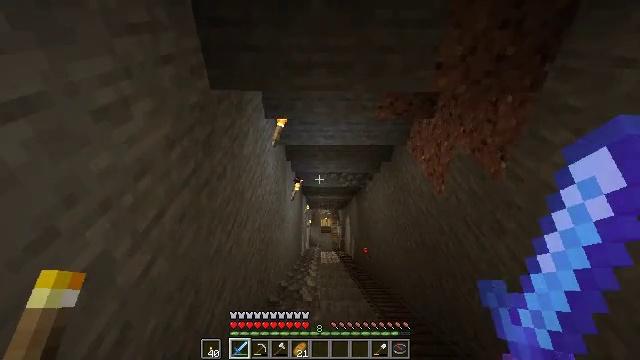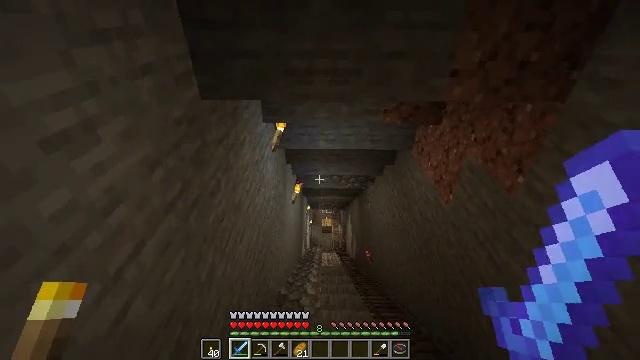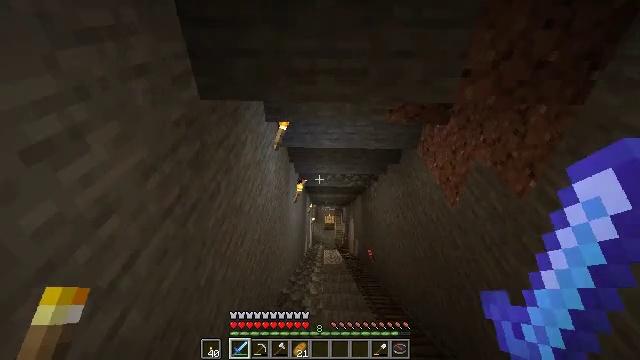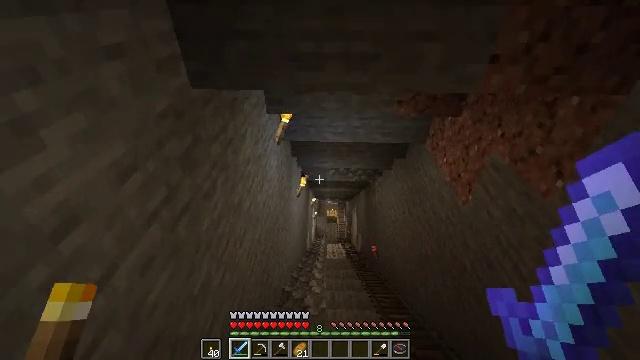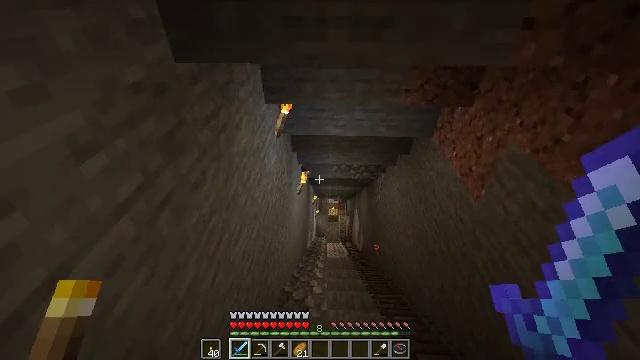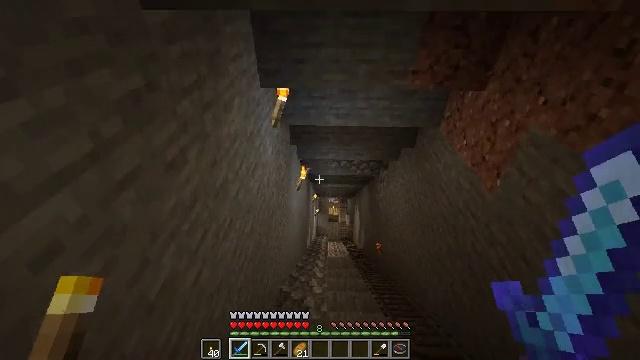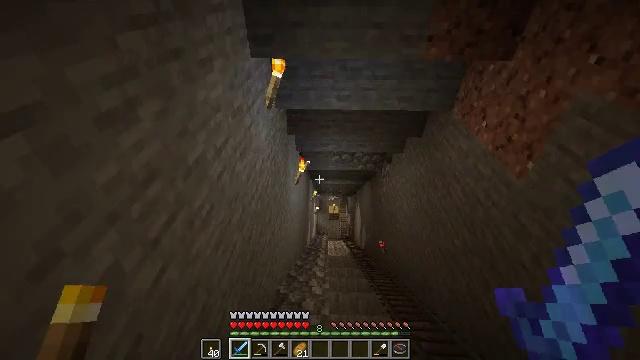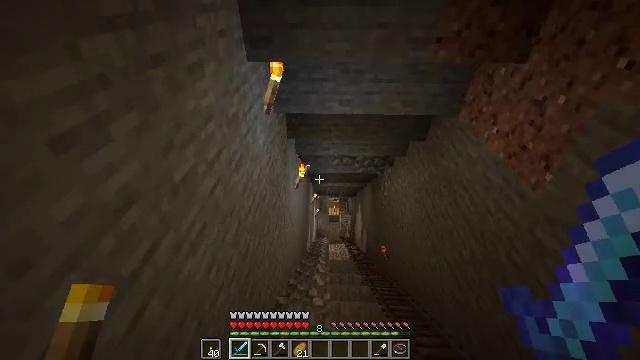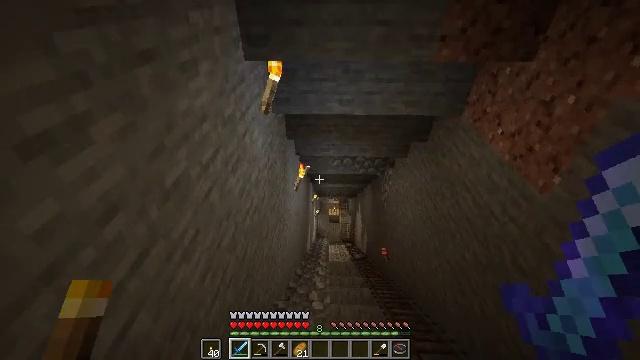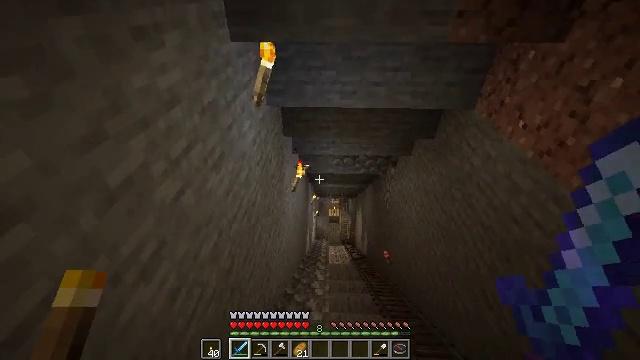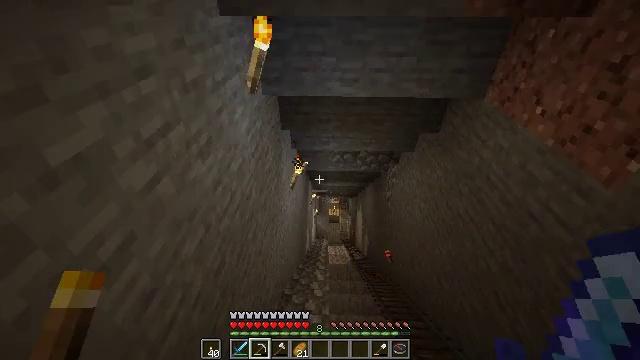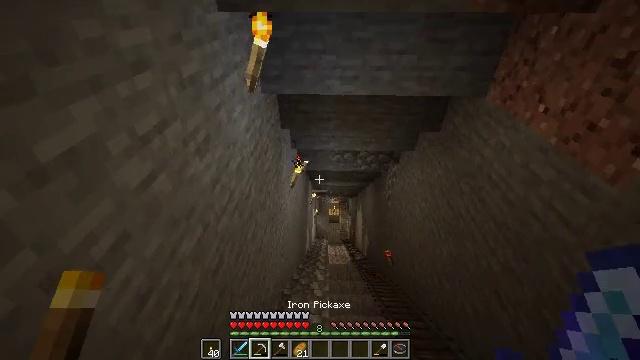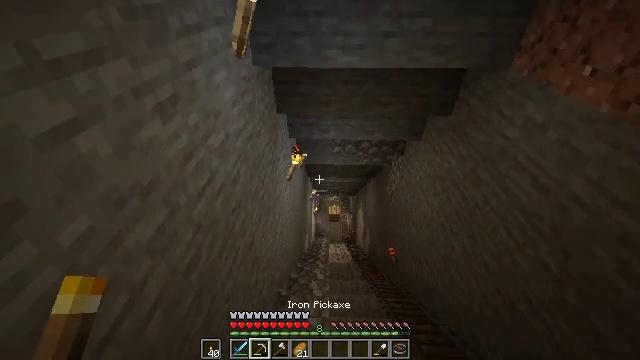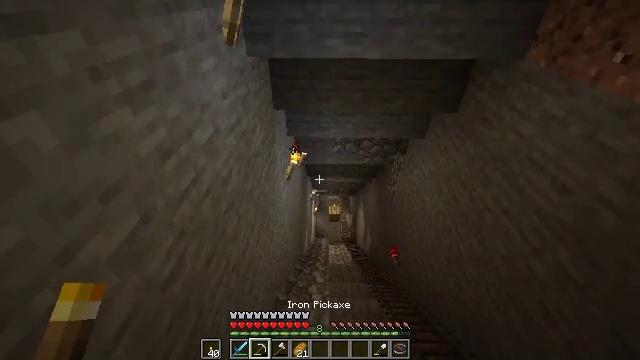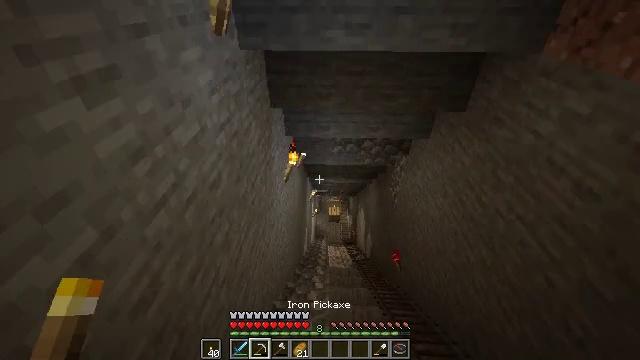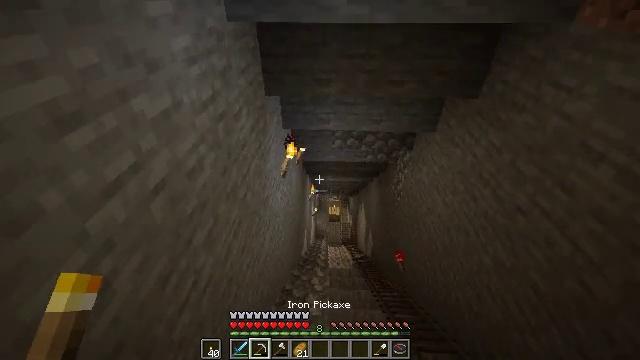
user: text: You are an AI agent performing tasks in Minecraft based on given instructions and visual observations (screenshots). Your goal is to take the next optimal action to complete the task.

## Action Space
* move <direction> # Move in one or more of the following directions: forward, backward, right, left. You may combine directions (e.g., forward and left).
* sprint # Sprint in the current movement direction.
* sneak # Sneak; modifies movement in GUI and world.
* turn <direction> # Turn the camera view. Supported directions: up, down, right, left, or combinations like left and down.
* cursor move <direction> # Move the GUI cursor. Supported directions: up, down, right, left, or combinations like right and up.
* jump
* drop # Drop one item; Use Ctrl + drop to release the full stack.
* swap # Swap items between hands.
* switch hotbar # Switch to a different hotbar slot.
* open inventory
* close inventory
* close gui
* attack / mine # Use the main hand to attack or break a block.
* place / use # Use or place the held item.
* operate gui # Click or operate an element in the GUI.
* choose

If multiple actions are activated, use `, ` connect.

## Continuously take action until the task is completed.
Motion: motion action
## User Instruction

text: Mine the redstone wall torch to retrieve it.
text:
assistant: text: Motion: move forward
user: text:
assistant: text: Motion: move forward
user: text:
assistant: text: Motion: move forward, turn down
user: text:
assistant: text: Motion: move forward
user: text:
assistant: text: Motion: move forward
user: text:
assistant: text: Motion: move forward
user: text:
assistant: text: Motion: move forward
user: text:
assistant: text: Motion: move forward
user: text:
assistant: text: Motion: move forward
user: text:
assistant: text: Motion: move forward, switch to hotbar 2
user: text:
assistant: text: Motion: move forward, switch to hotbar 2
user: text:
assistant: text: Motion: move forward, switch to hotbar 2
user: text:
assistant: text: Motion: move forward, switch to hotbar 2
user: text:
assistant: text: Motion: move forward
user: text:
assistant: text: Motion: move forward
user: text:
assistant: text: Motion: move forward
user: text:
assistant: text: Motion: move forward
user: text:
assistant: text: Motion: move forward
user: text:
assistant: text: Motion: move forward
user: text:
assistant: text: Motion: move forward
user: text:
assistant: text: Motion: move forward
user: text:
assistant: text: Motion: move forward
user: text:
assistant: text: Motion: move forward
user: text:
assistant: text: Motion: move forward
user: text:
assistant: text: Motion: move forward
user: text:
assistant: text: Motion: move forward
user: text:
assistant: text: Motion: move forward
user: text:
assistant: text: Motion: move forward
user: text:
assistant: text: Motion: move forward
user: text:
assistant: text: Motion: move forward